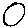
Label: circle